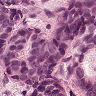
Metastatic tissue present: yes